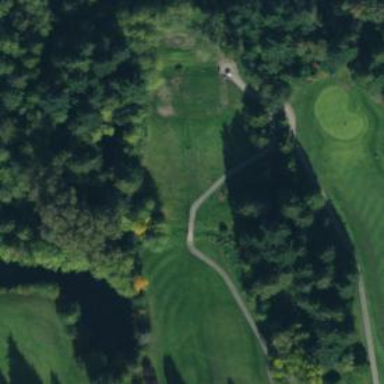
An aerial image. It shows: Service road on bridge designed for golf cartpath.